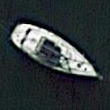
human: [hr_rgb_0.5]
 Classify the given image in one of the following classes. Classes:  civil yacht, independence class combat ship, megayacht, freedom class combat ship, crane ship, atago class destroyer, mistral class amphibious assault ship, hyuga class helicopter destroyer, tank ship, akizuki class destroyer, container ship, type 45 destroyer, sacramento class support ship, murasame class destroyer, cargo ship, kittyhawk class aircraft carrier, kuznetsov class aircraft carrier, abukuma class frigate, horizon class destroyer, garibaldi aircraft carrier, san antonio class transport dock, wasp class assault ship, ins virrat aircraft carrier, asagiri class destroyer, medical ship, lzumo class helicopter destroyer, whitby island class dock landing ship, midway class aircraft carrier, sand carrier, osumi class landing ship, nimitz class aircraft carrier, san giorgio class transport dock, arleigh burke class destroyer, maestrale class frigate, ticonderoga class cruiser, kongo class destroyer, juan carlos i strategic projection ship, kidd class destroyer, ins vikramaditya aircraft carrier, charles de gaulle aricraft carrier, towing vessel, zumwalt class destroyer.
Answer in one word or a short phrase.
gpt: Civil yacht